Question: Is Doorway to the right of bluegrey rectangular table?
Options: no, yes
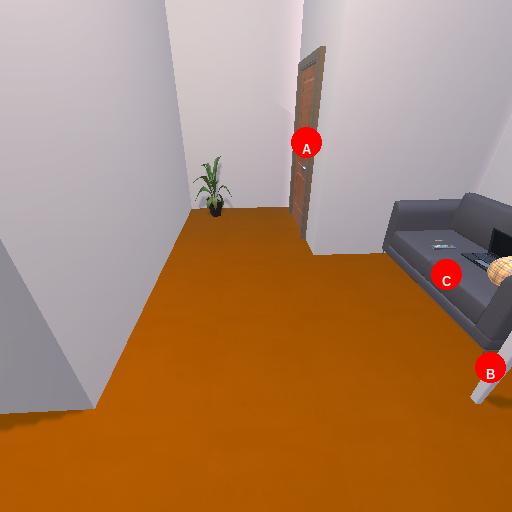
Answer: no